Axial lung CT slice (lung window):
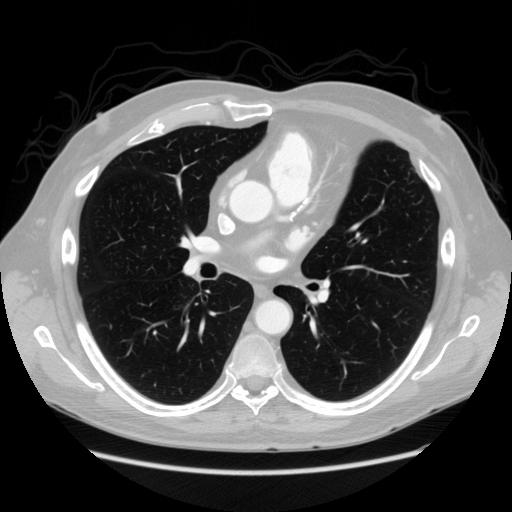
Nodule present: no